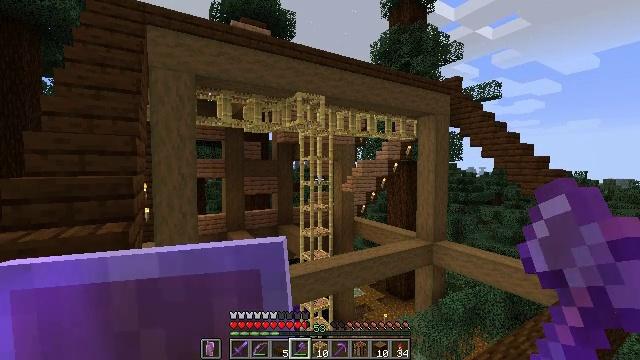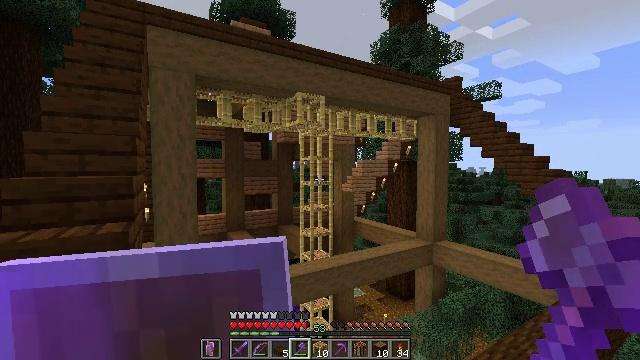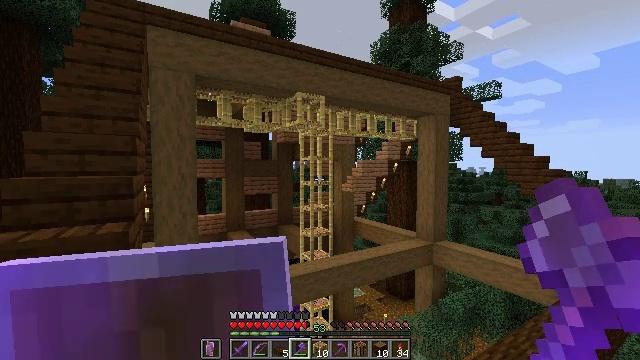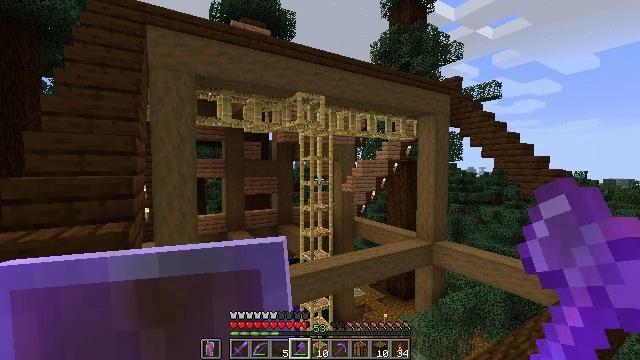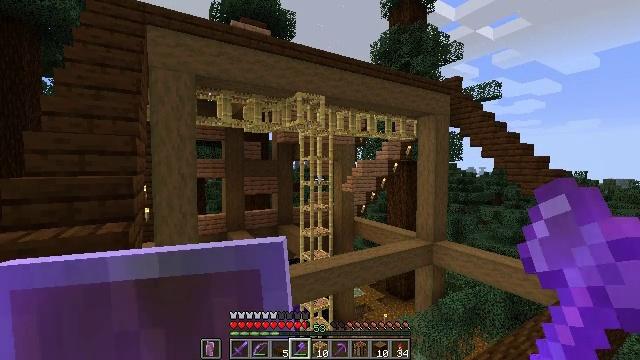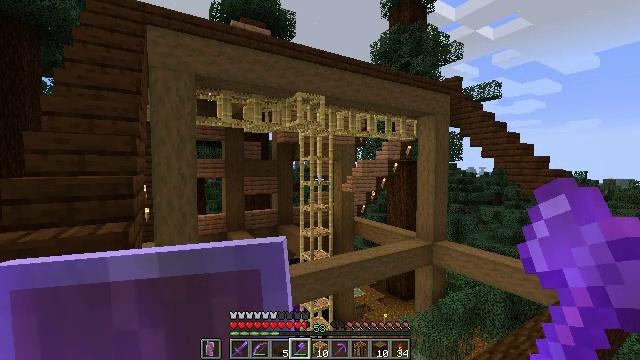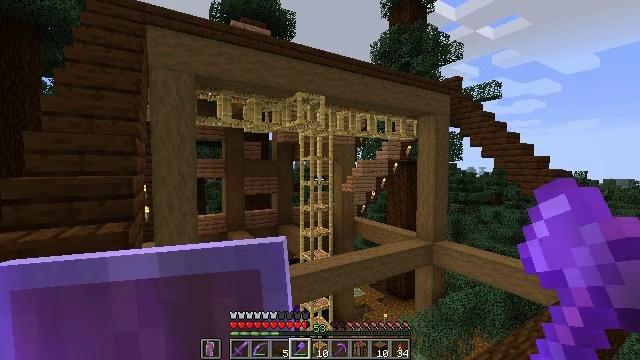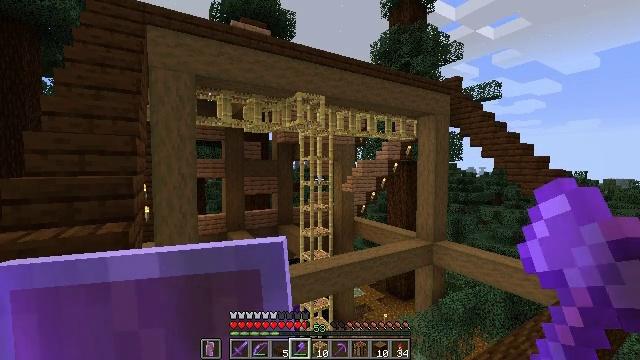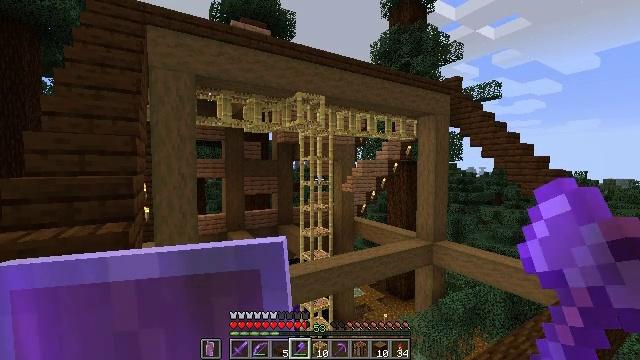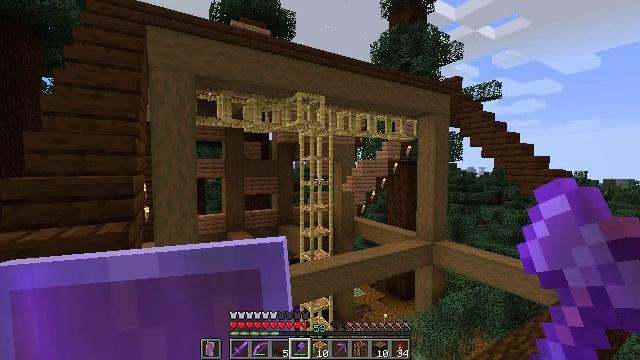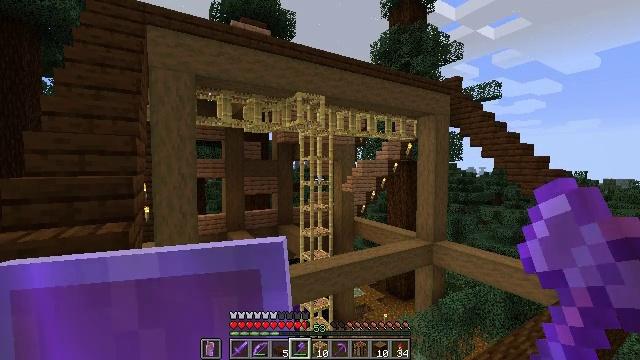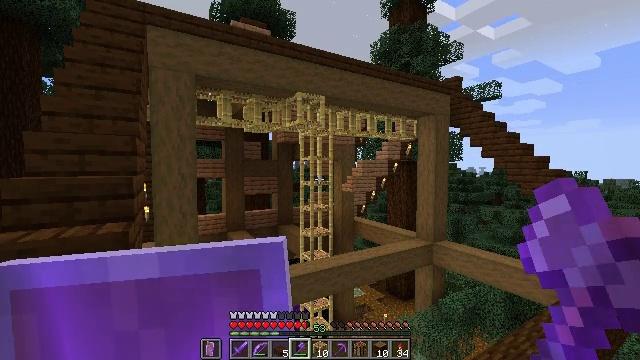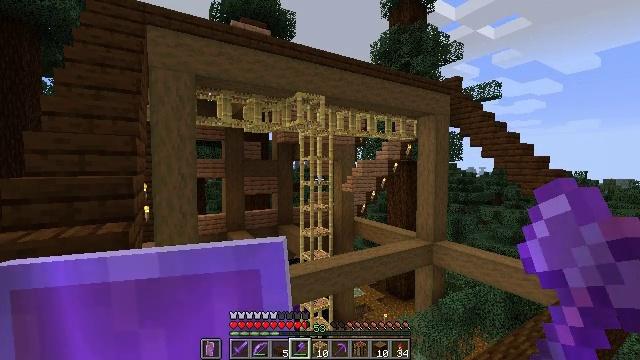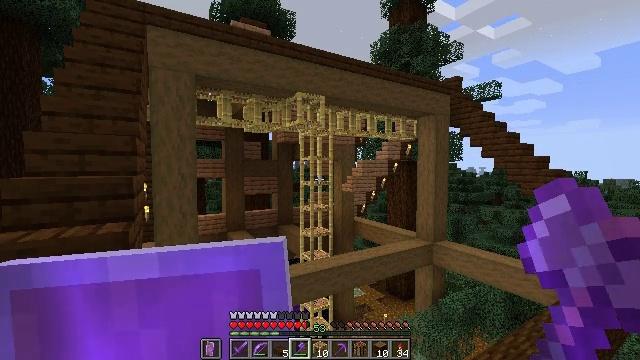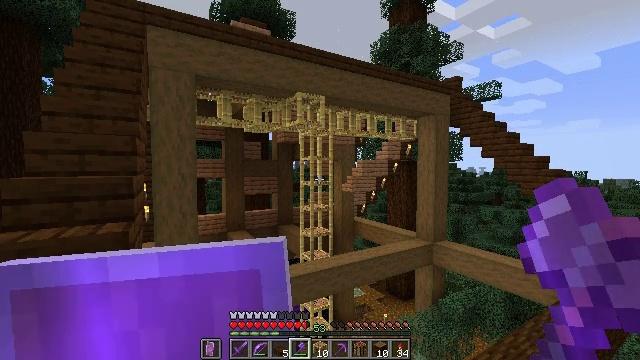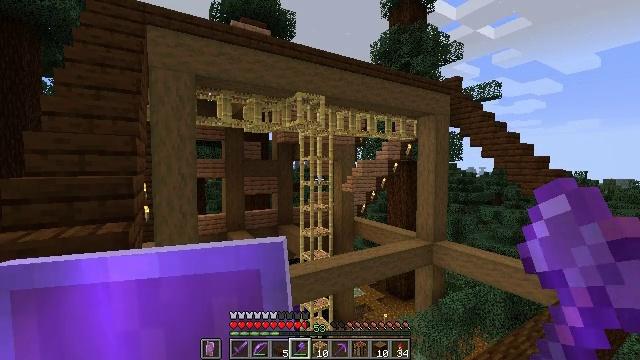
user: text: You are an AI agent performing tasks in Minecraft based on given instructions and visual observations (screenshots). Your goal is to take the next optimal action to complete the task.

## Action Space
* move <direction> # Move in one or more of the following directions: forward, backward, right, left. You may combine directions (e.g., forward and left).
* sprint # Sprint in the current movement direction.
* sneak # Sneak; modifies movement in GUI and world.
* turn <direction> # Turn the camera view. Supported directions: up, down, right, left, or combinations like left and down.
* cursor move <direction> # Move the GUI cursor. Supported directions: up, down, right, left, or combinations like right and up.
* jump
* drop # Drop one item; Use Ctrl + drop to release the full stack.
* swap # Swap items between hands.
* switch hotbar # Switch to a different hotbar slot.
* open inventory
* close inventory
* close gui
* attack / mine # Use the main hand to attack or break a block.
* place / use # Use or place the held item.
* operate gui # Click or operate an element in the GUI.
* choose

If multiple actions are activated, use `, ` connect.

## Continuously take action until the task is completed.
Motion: motion action
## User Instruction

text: Harvest the spruce log from a tree trunk.
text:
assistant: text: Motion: no_op
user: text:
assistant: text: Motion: no_op
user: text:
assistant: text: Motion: no_op
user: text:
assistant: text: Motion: no_op
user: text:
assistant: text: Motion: no_op
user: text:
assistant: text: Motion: no_op
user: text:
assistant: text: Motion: no_op
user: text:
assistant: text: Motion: no_op
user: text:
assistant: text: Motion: no_op
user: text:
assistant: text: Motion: no_op
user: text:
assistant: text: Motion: no_op
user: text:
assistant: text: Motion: no_op
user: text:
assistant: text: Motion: no_op
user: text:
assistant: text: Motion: no_op
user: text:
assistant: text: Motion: no_op
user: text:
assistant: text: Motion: no_op
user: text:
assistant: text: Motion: no_op
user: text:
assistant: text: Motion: no_op
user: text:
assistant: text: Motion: no_op
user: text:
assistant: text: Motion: no_op
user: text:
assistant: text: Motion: no_op
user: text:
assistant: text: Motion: no_op
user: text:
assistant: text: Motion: no_op
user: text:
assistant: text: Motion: no_op
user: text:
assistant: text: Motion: no_op
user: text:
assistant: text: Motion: no_op
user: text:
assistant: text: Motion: no_op
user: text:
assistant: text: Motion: no_op
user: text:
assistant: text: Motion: no_op
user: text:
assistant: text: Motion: no_op